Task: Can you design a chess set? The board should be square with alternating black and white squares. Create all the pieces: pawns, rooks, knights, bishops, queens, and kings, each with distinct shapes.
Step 1502:
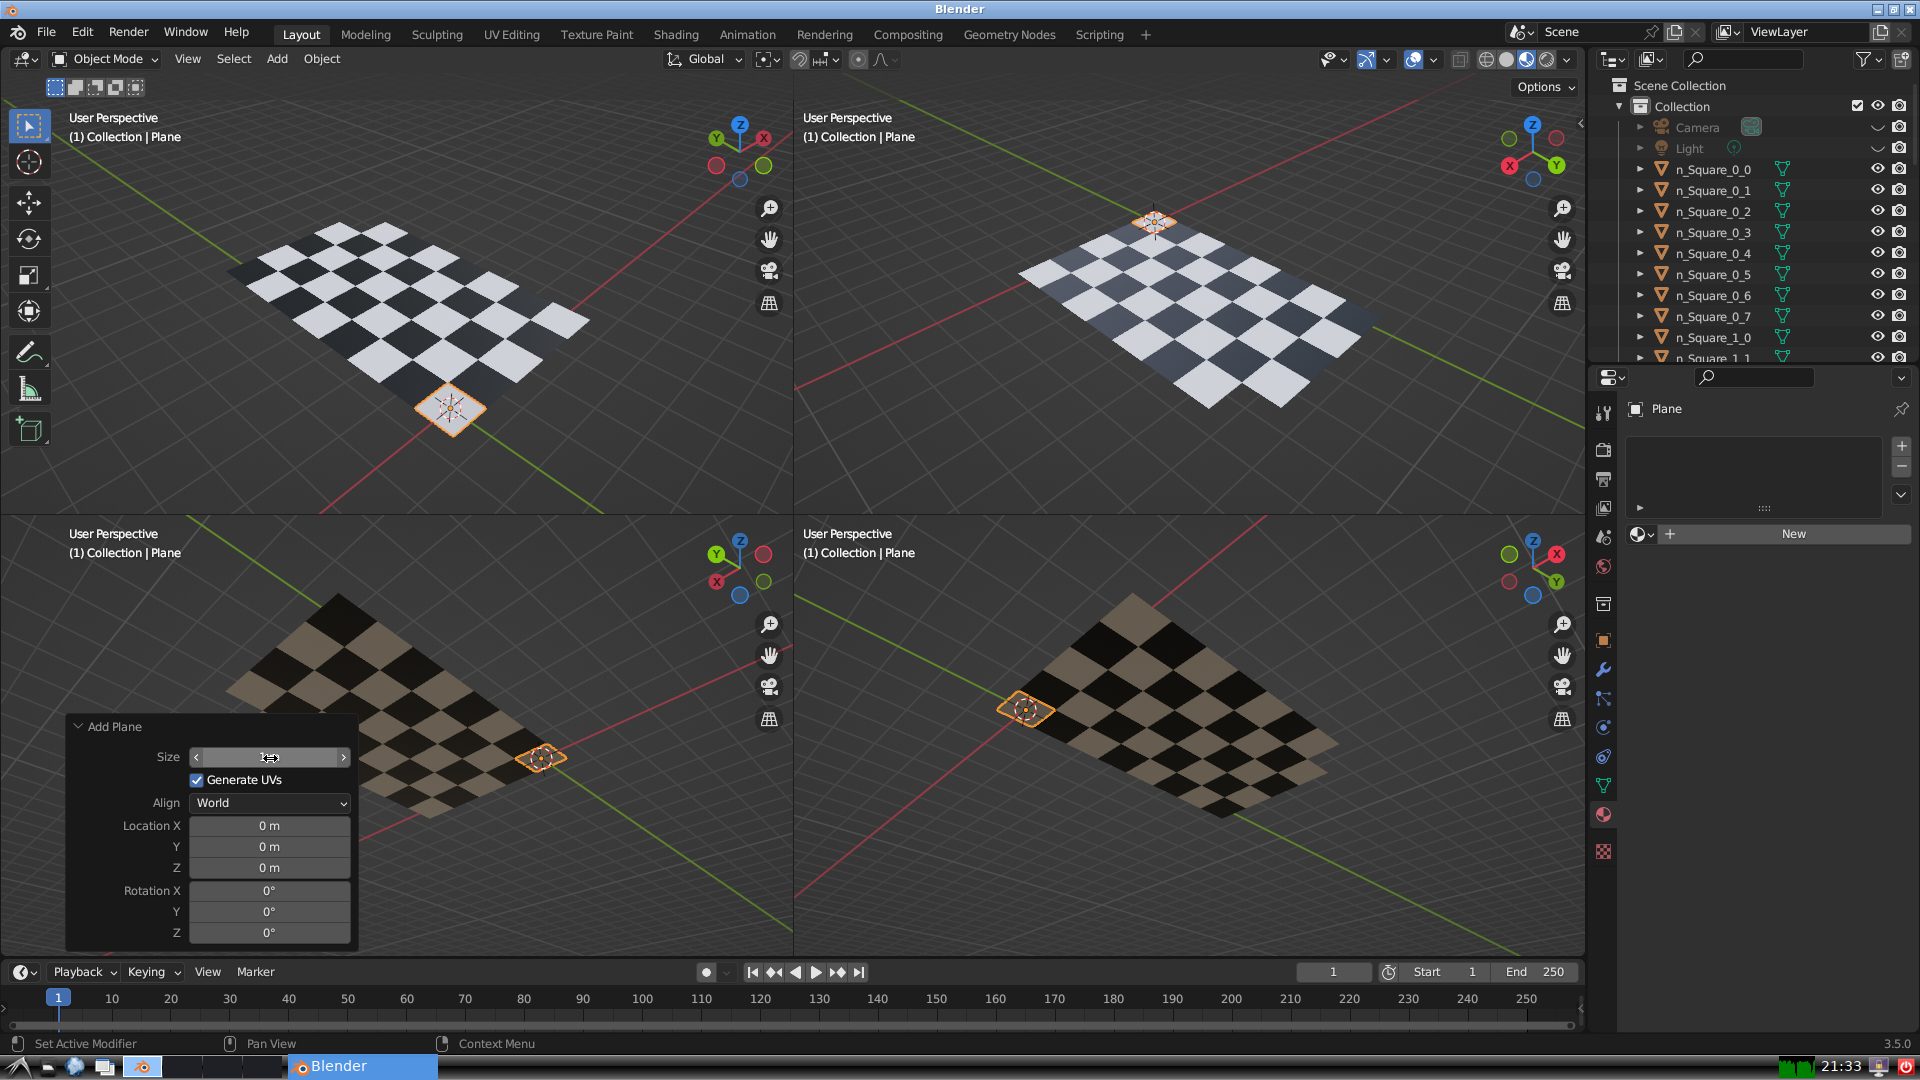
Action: click: no